Field crop: maize
Growth stage: 2
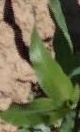
Species: maize